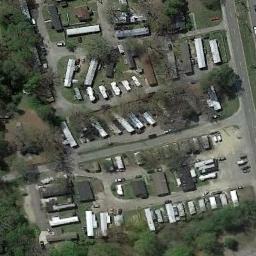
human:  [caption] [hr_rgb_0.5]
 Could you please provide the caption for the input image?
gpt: The roof of most mobile homes is white .

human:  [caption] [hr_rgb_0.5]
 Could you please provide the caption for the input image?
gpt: There are many trees in the mobile home park .

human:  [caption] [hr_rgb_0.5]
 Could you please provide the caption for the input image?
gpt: The mobile home park has some mobile homes of different sizes and trees .

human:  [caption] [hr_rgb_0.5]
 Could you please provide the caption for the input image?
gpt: The mobile home park is on the grass next to some trees and road .

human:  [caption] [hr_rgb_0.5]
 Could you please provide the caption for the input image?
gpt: There are some buildings and green trees in the mobile home park .